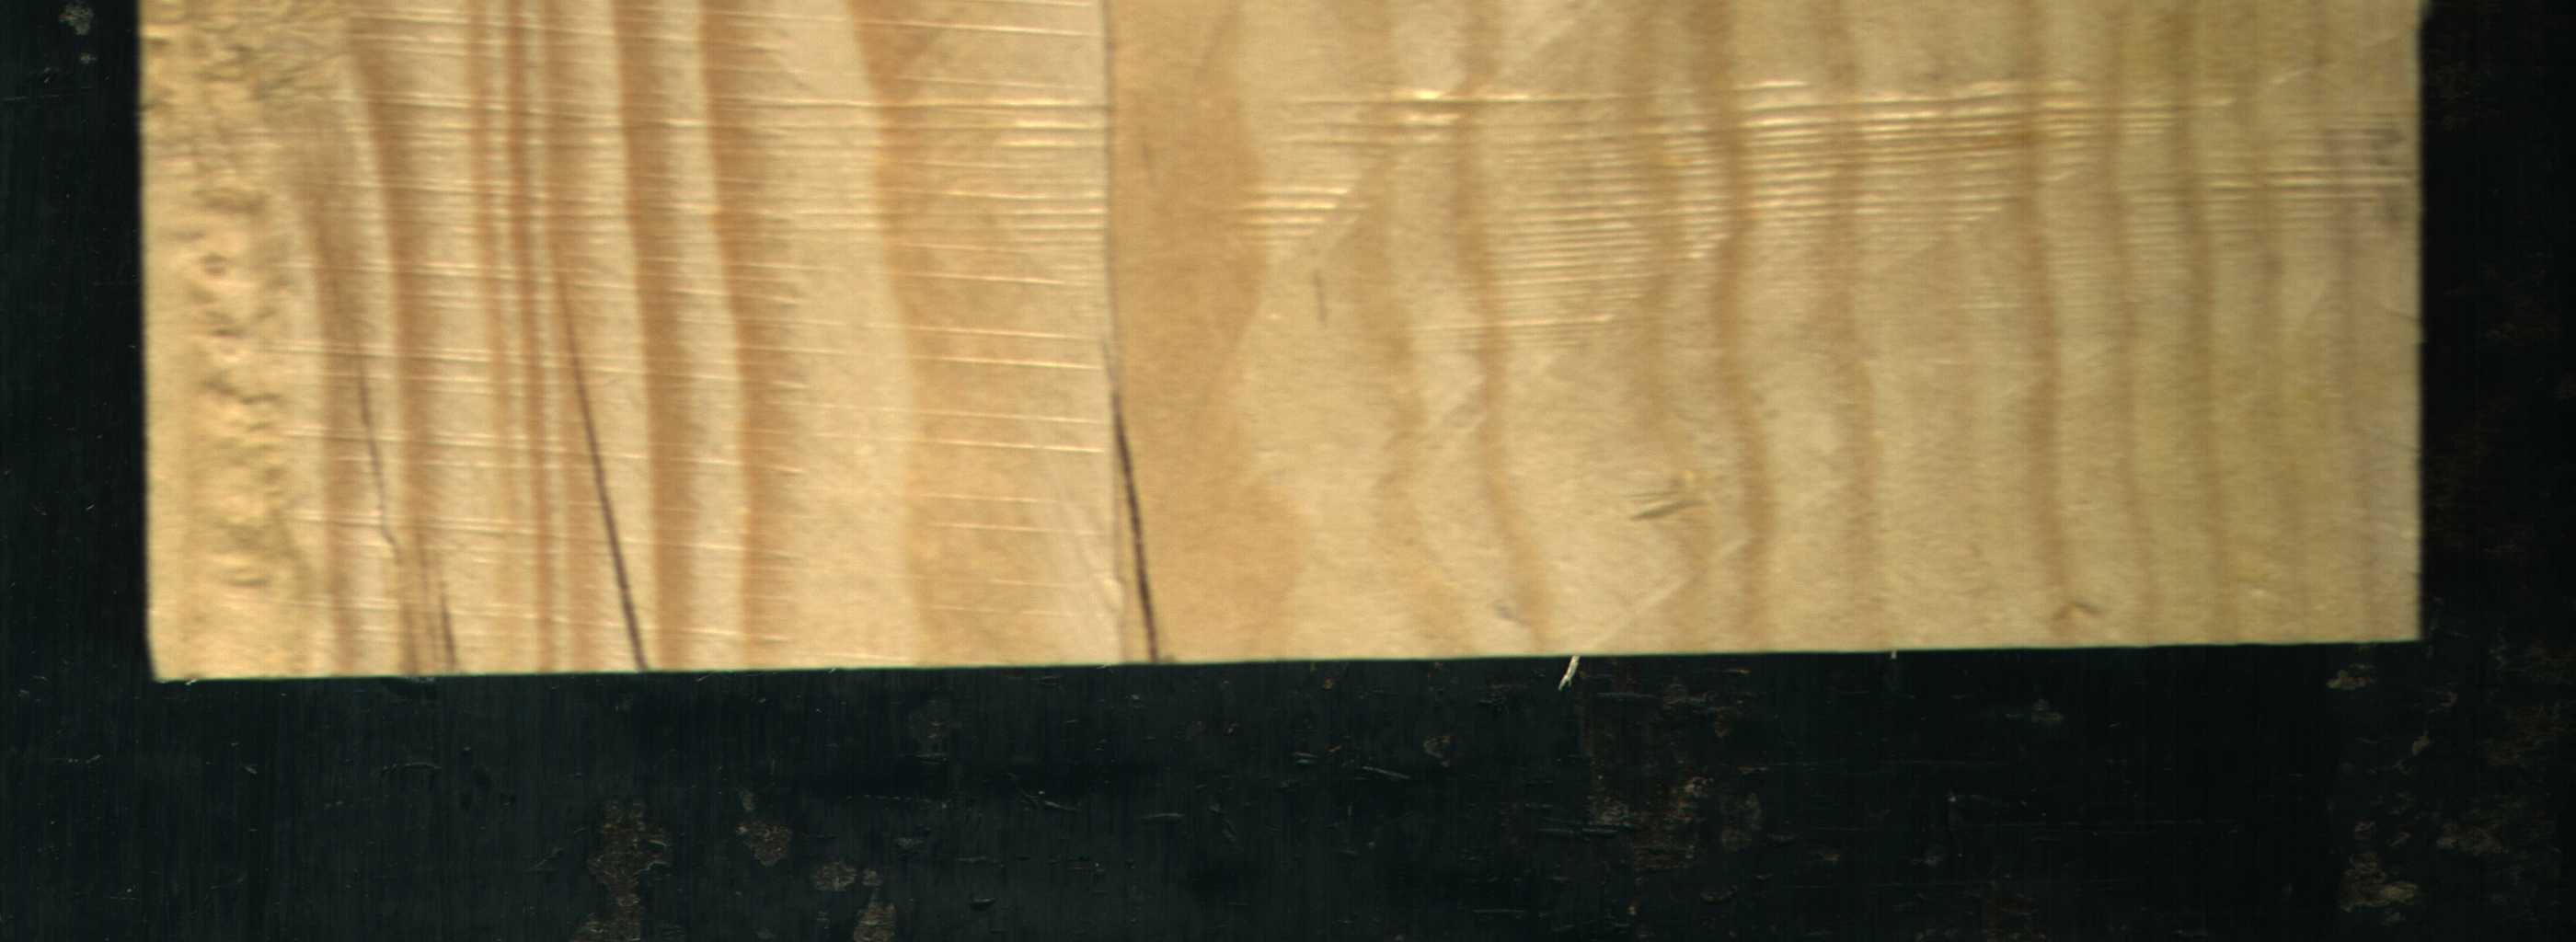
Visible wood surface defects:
Crack
Crack